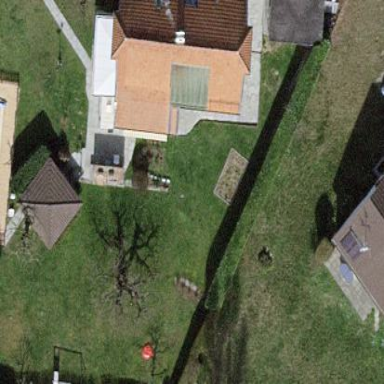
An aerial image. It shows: Garden enclosed by fence.